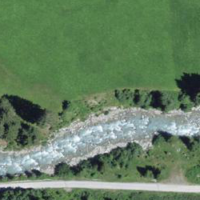
EUNIS habitat code: 26
Species observed at this site:
Cinclus cinclus
Cirsium arvense
Argynnis paphia
Bufo bufo
Capreolus capreolus